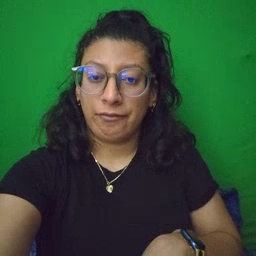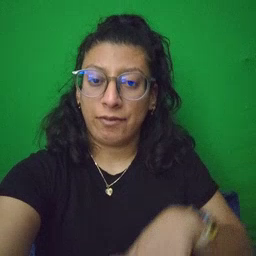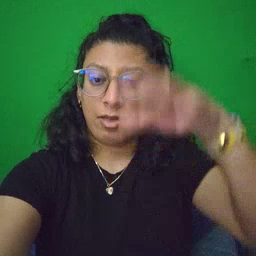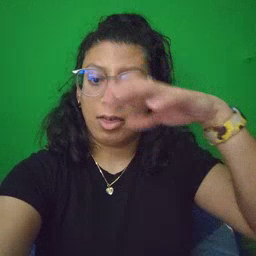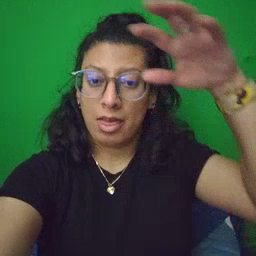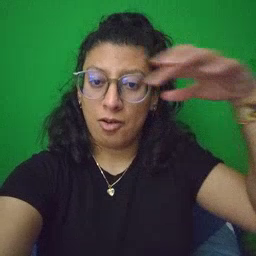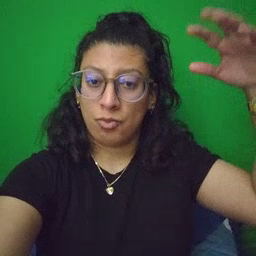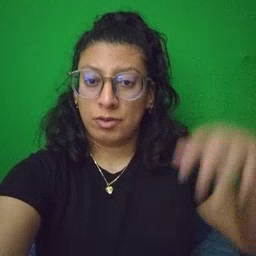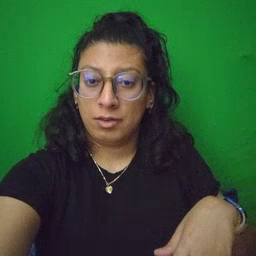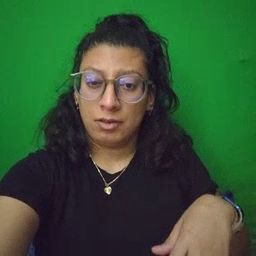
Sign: cloud